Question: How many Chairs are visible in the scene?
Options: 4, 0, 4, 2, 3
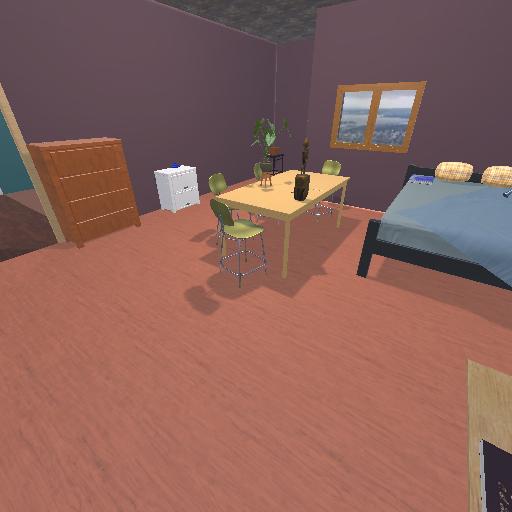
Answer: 4